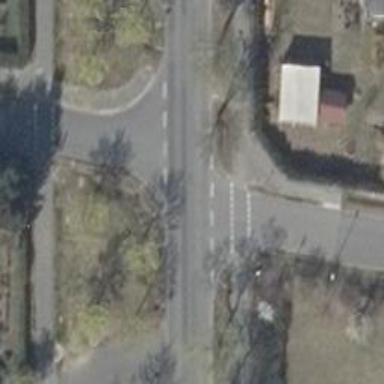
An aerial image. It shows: Smooth asphalt road in residential area.